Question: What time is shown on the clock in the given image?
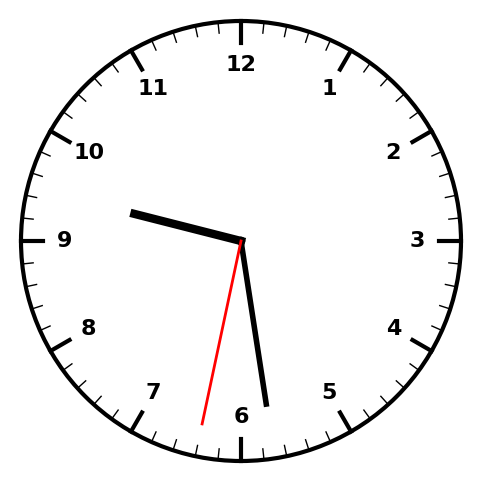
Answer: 09:28:32